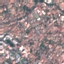
Label: Residential